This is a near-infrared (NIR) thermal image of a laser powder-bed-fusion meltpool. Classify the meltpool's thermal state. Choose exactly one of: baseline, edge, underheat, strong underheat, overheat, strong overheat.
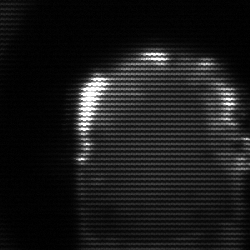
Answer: baseline